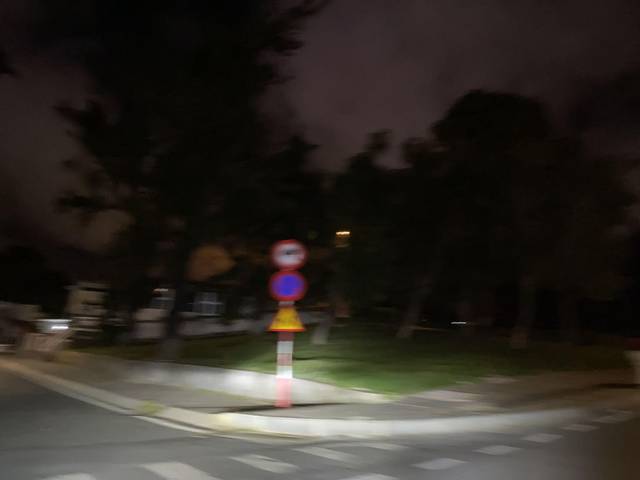
Region: Vietnam
Coordinates: 11.937, 108.442